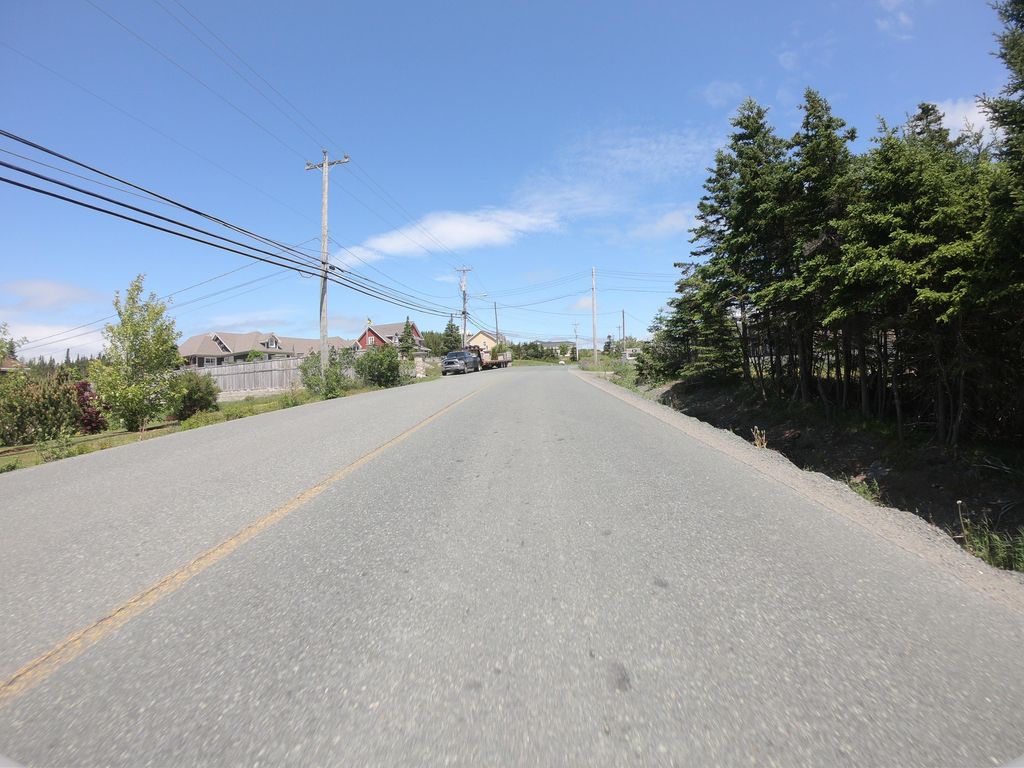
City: st_johns